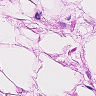
Metastatic tissue present: no